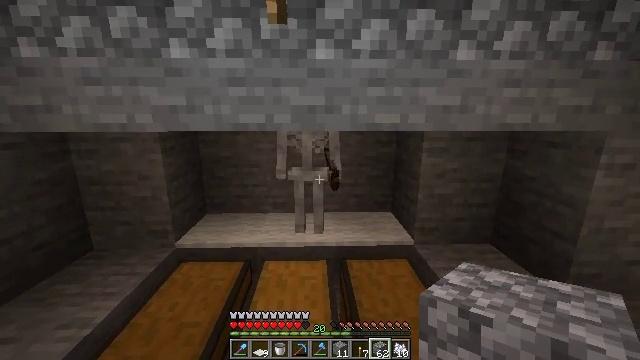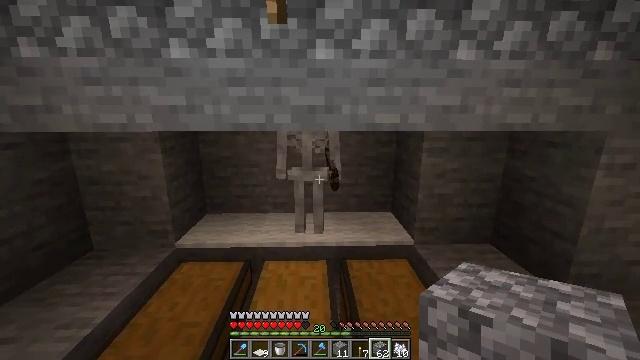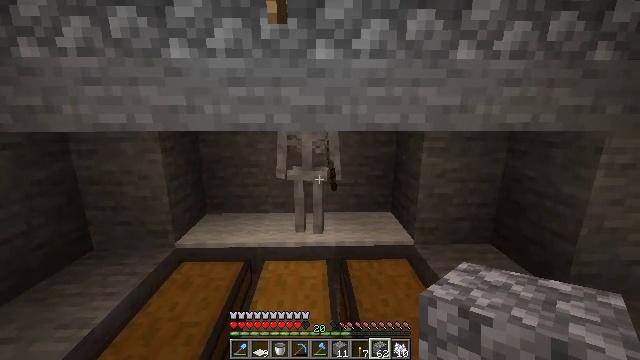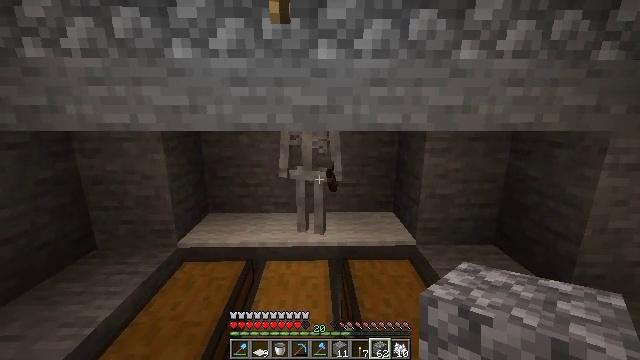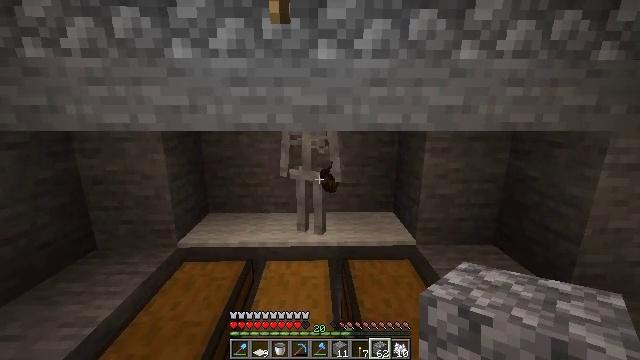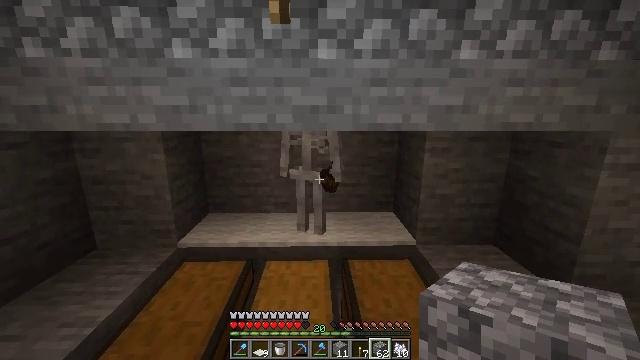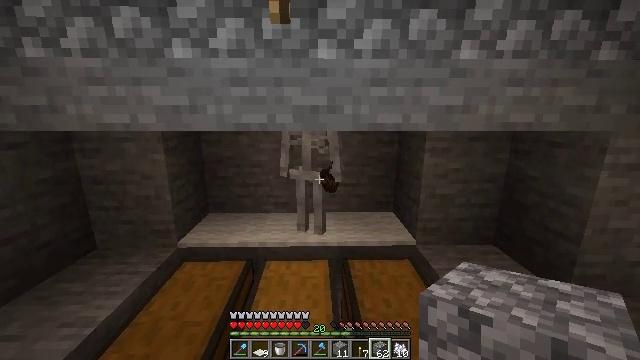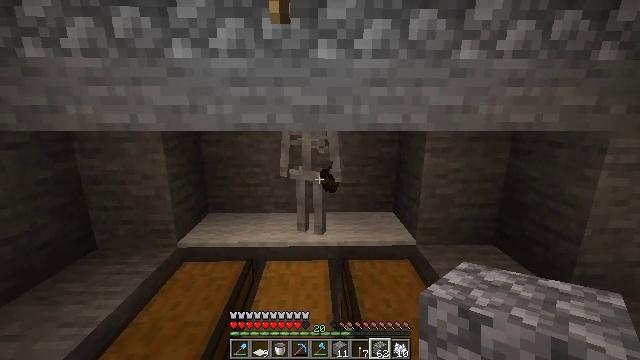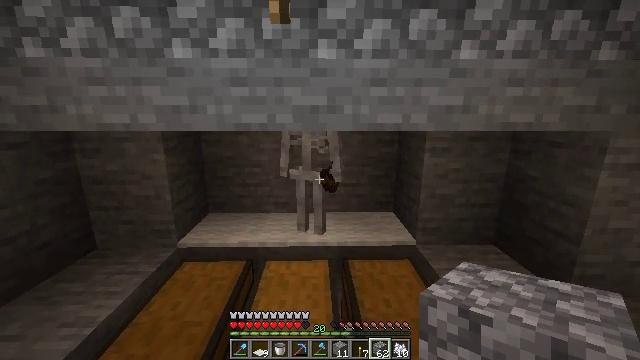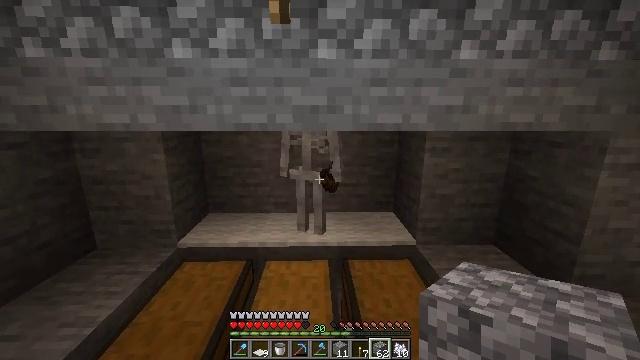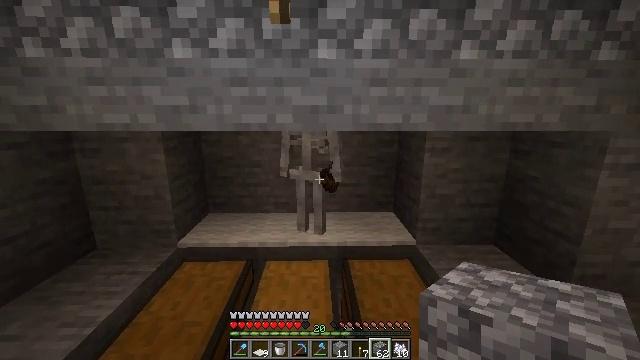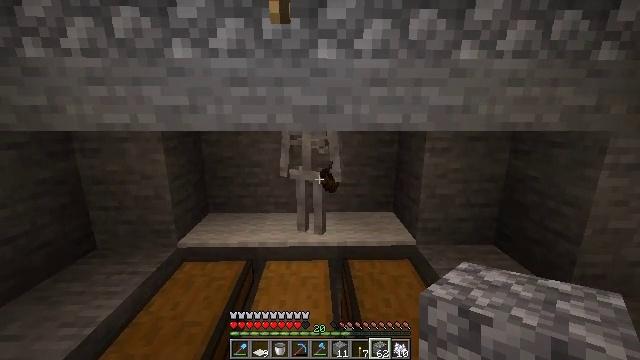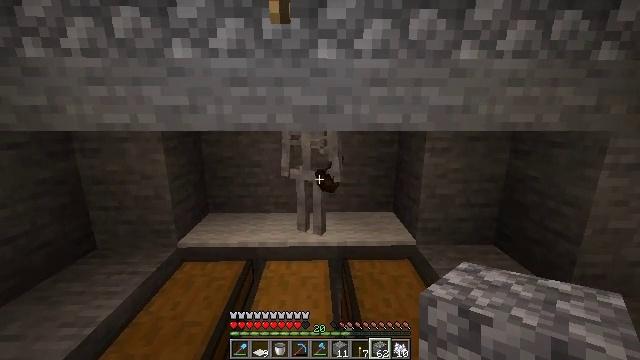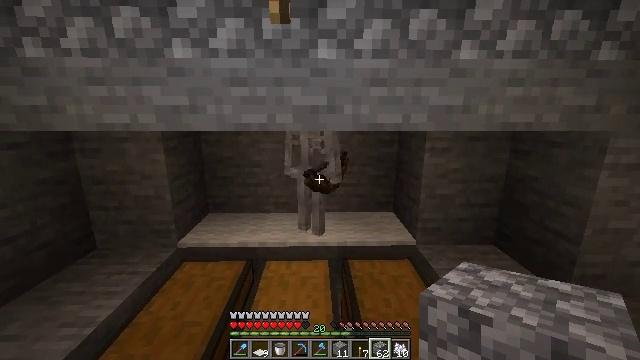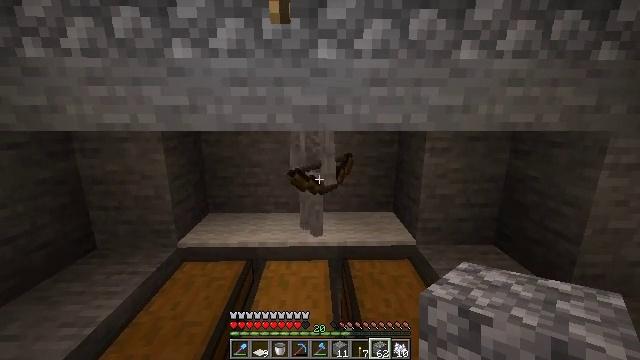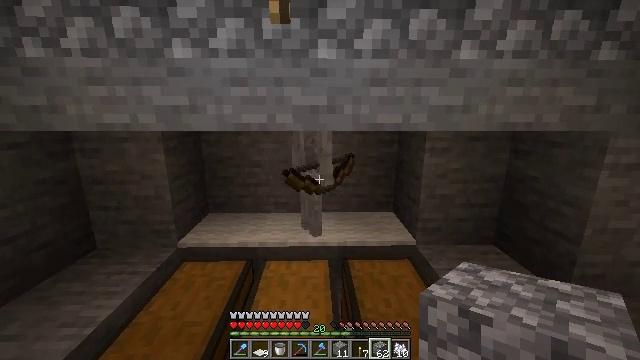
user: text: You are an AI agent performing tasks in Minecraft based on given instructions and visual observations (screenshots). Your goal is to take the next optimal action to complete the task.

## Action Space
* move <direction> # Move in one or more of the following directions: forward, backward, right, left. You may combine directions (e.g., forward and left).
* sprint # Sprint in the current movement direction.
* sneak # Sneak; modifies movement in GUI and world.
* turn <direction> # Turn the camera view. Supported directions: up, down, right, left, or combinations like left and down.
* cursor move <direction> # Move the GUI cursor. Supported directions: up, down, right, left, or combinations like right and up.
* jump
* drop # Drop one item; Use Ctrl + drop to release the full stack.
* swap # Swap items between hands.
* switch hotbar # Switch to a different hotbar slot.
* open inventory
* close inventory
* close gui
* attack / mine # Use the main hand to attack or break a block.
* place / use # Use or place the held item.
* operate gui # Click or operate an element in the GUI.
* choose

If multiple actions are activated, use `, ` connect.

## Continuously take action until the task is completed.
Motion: motion action
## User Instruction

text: Fight a skeleton.
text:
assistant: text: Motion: no_op
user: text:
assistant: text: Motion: no_op
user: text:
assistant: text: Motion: no_op
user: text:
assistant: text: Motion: no_op
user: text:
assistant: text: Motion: no_op
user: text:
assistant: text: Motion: no_op
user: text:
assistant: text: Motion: no_op
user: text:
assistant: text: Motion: no_op
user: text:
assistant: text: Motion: no_op
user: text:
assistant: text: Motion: no_op
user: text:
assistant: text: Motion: no_op
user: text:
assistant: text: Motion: no_op
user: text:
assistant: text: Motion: no_op
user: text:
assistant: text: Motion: no_op
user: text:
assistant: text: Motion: no_op
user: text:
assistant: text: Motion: no_op
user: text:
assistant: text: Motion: no_op
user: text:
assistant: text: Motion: no_op
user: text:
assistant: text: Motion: no_op
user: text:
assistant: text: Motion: no_op
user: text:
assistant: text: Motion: no_op
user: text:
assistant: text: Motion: no_op
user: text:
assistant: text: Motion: no_op
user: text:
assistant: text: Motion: no_op
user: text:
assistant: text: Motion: no_op
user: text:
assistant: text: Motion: no_op
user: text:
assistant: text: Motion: no_op
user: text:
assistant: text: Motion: open inventory
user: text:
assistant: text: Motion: open inventory
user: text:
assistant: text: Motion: open inventory